Question: So I have a django server running on my local machine that I want to connect to through an android app that I am running in the emulator. Everything works fine when I type this into the web browser (i get the json object I am expecting back). But my android code is not working.
'''
try {
HttpClient client = new DefaultHttpClient();
HttpGet request = new HttpGet();
request.setURI(new URI("http://10.0.2.2:8080/getUserInfo/" + username + "/"));
//next line throws exception
HttpResponse response = client.execute(request);
HttpEntity resEntity = response.getEntity();
if (resEntity != null) {
Log.i("GET RESPONSE",EntityUtils.toString(resEntity));
String jsonString = EntityUtils.toString(resEntity);
return jsonToAccount(jsonString);
}
} catch (Exception e) {
e.printStackTrace();
}
return null;
'''
I have tried subbing in 'localhost' and '127.0.0.1' for '10.0.2.2' and I have also tried port 8000 instead of 8080, can anybody see the problem?
Here is the stack trace: (you can read it if you open it in a new tab)

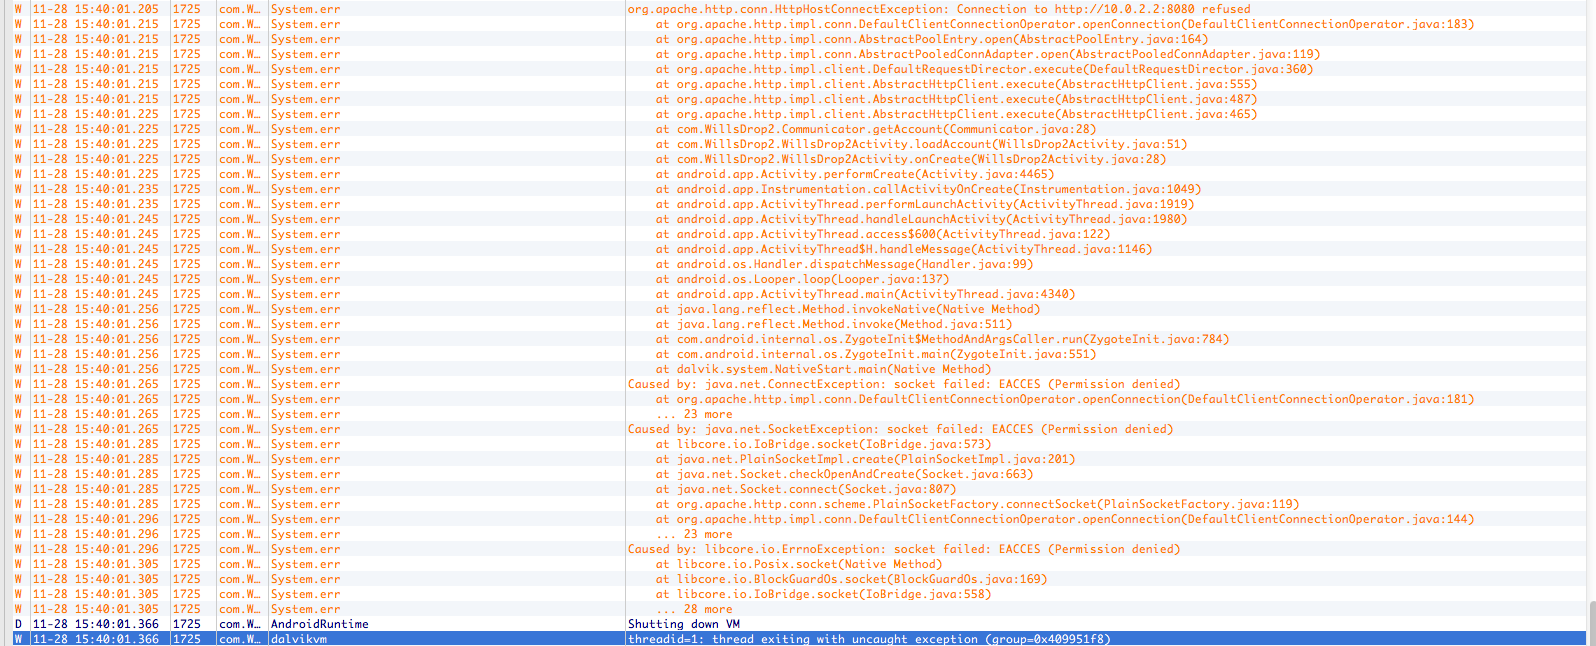
Answer: put
'''
<uses-permission android:name="android.permission.INTERNET" />
'''
in your android-manifest